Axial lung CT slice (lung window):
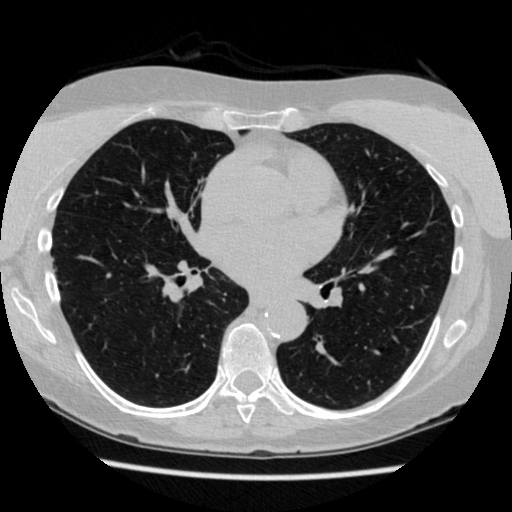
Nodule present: no